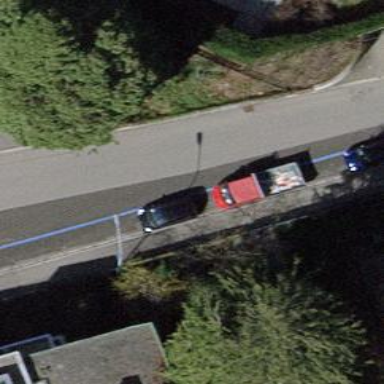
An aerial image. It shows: Residential road with asphalt surface. There is sidewalk on the left and cycleway on the opposite side.